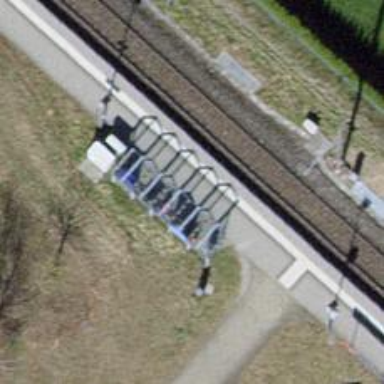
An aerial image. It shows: Railway station.